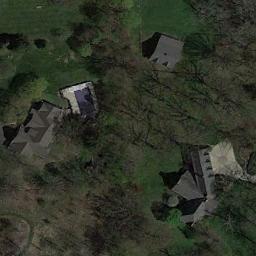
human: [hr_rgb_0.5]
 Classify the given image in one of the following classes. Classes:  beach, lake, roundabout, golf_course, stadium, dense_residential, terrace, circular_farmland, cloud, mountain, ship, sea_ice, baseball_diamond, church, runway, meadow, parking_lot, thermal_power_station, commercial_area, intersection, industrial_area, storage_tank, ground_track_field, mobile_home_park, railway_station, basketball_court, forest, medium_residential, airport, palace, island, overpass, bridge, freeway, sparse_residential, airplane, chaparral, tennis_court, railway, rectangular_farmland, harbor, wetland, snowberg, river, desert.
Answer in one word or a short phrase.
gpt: sparse_residential